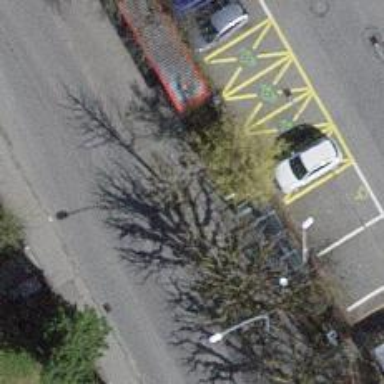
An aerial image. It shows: Charging station.